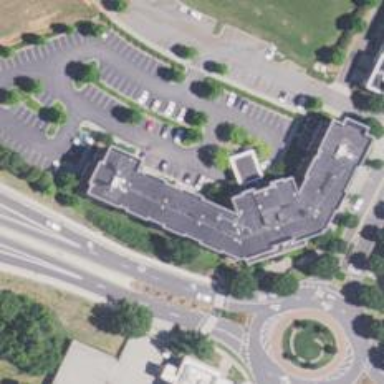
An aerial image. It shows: Hotel building.